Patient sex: M
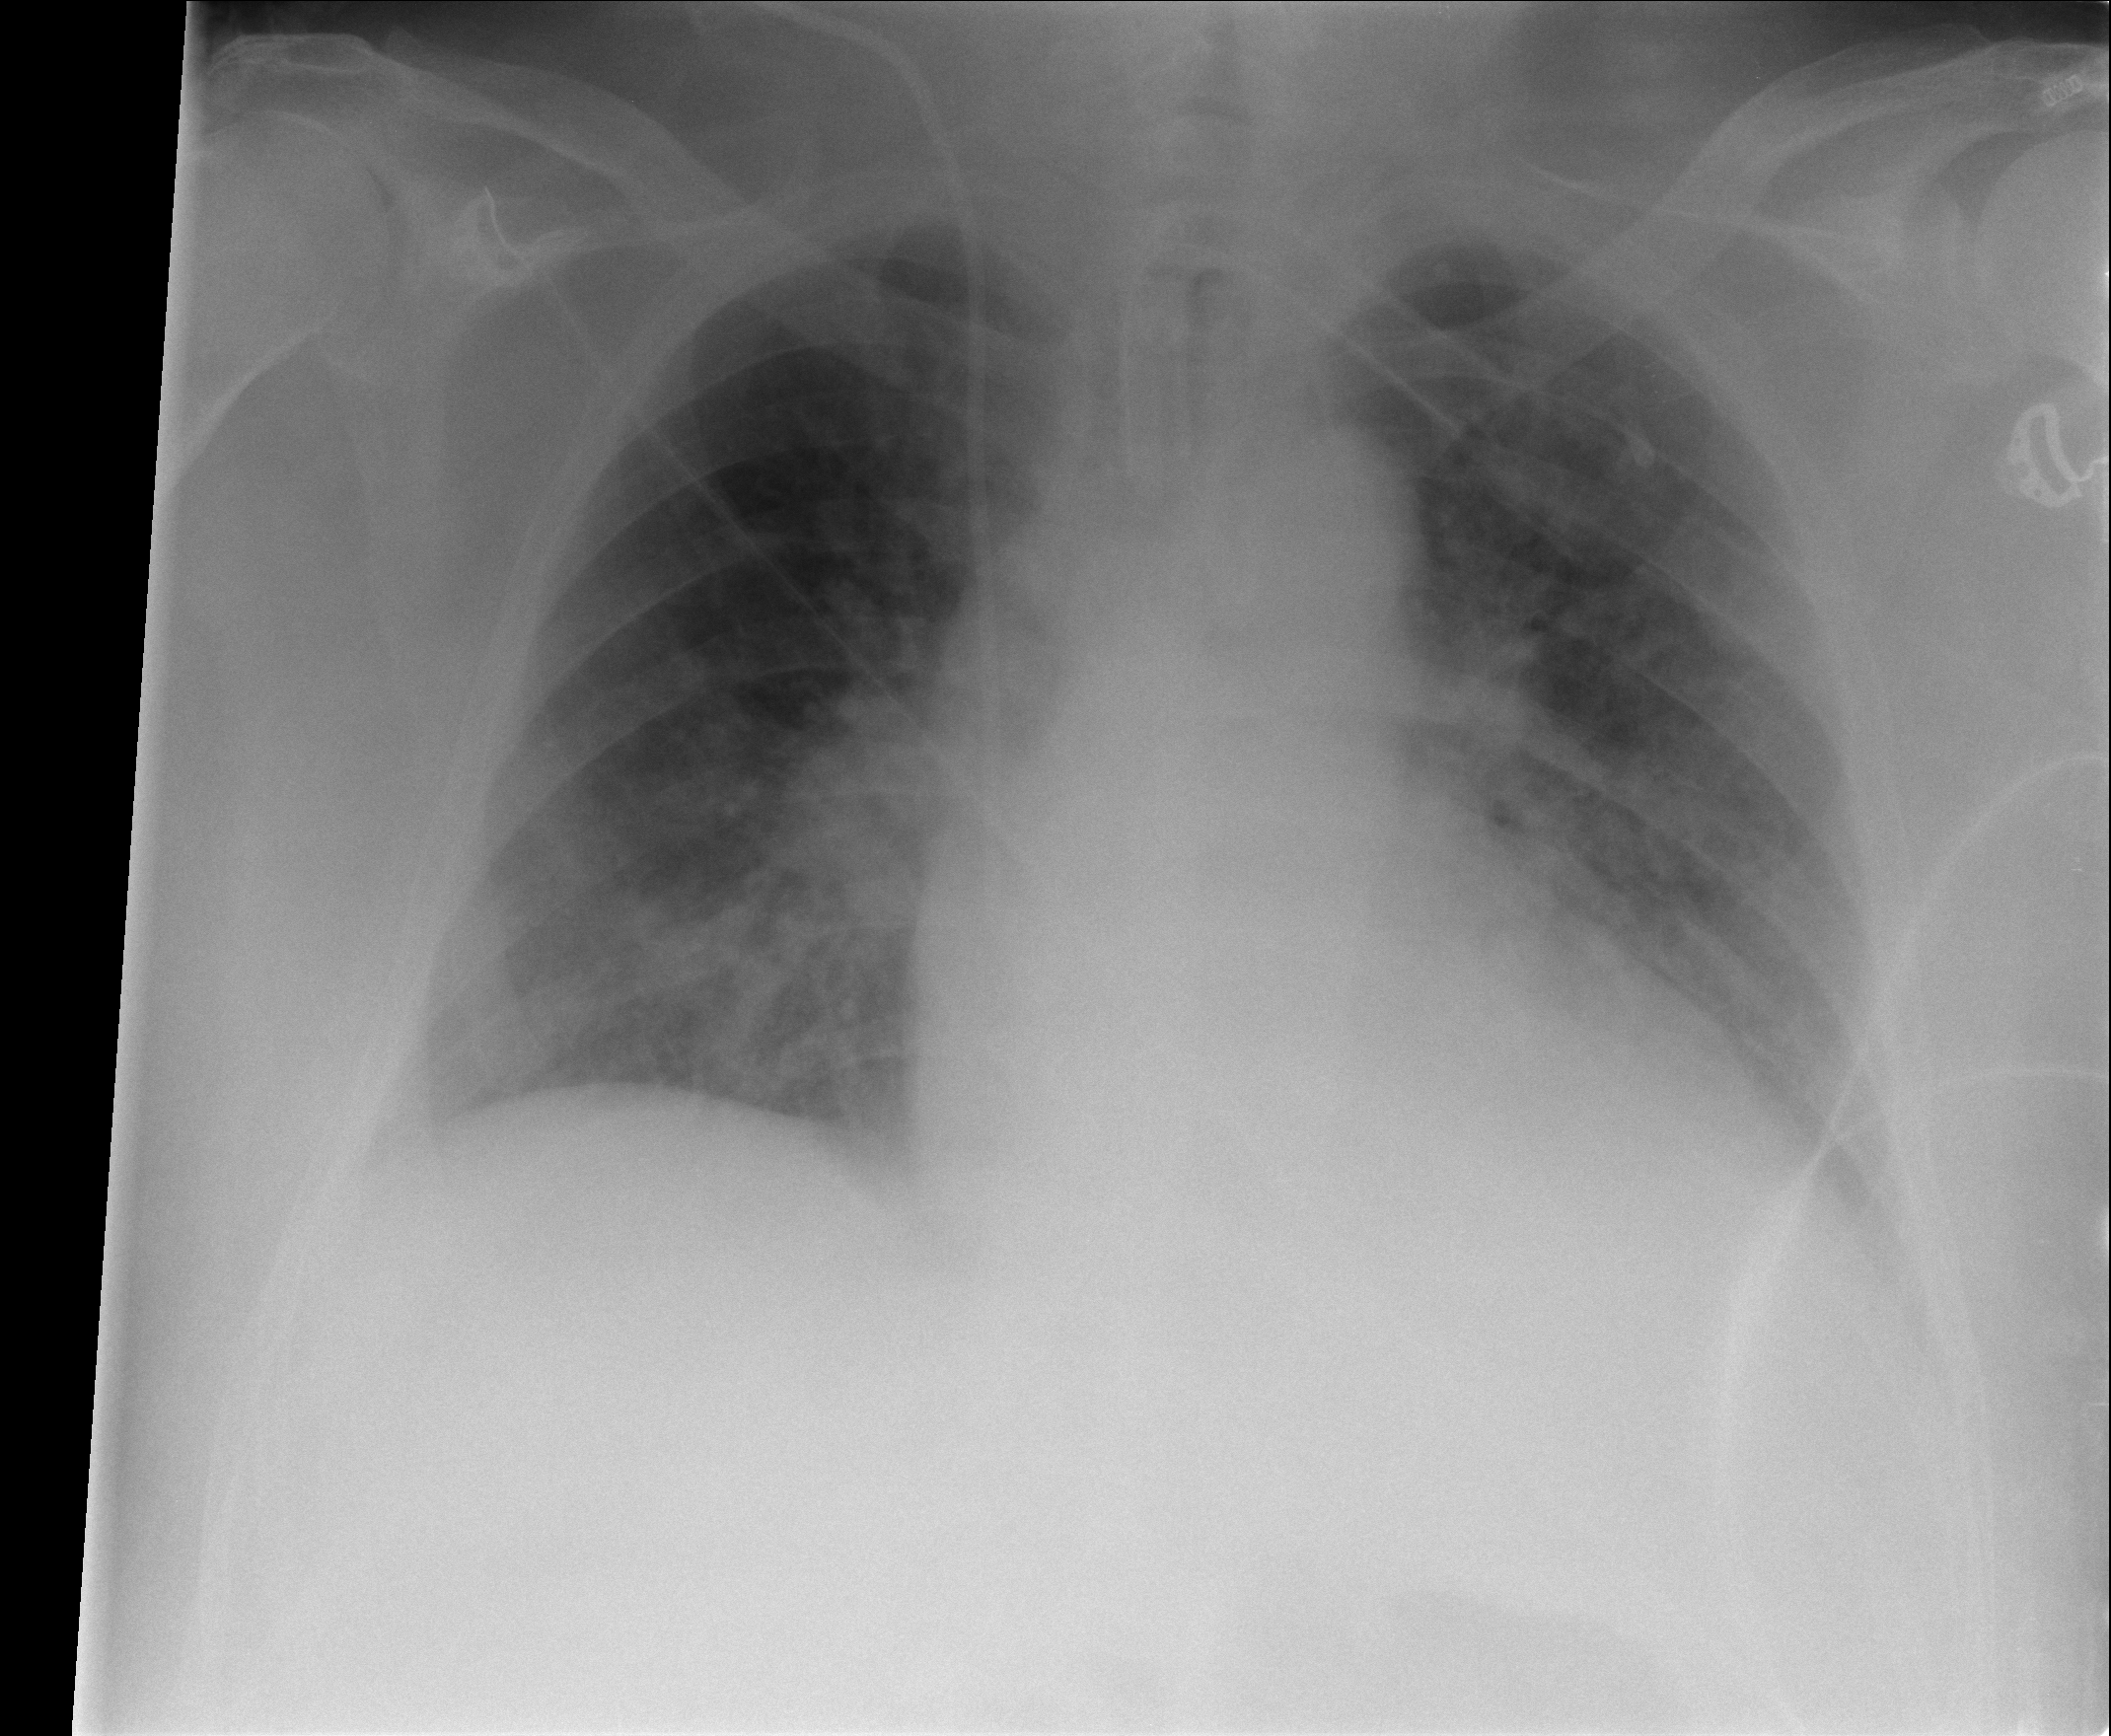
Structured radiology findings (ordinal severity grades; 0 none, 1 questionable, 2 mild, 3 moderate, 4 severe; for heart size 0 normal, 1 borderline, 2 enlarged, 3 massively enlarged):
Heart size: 2
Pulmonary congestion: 2
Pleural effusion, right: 2
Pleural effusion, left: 2
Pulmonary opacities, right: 2
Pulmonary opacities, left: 2
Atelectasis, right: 2
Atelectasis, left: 2